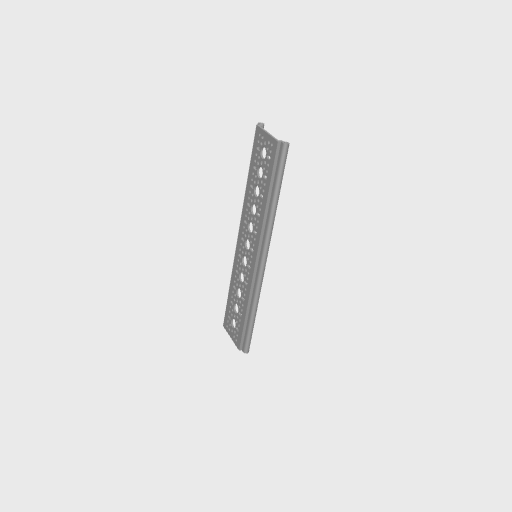
Part: RailChannel11H